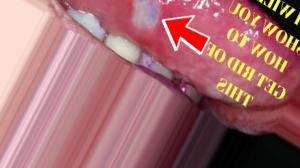
Condition: Mouth Ulcer